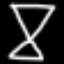
Label: hourglass